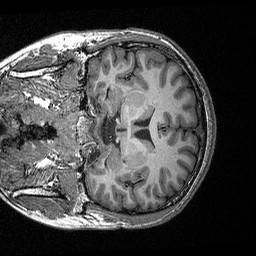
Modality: T1w
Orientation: coronal
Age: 19
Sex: male
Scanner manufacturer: siemens
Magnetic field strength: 3 T
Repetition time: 2.53 s
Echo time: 0.00309 s